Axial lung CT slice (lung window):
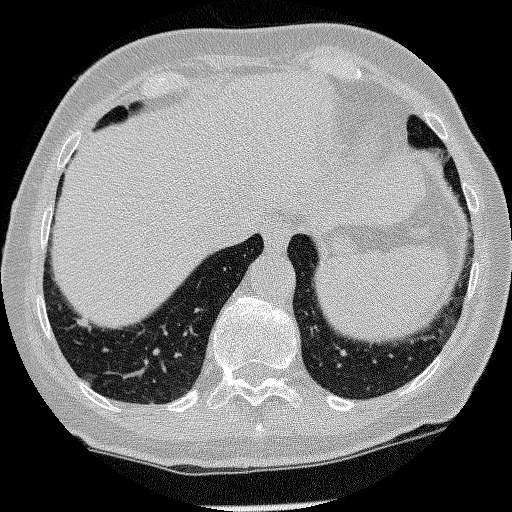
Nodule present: no